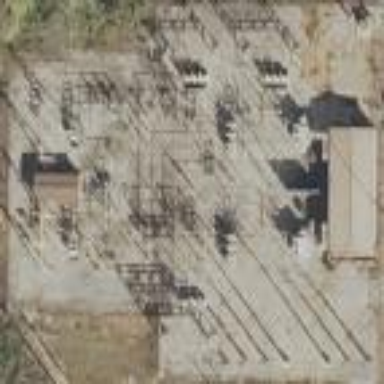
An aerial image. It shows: Industrial substation surrounded by fence.